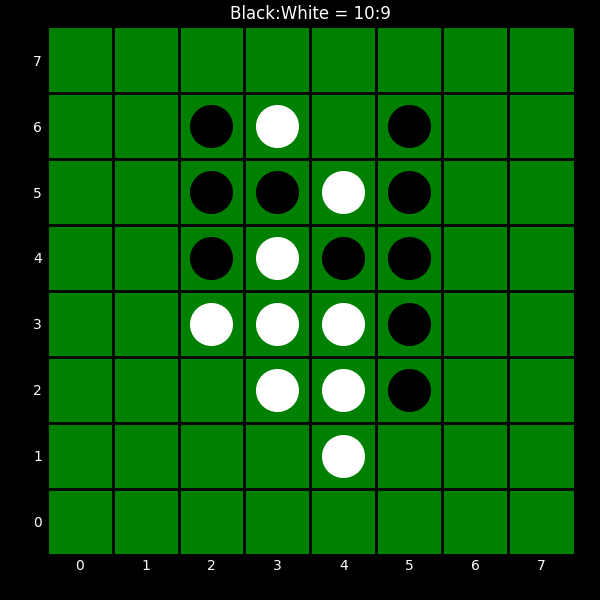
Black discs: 10
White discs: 9